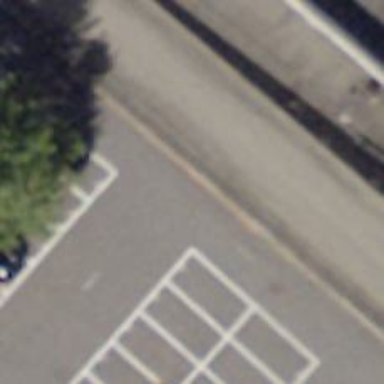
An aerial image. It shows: Asphalt parking aisle road for service vehicles.